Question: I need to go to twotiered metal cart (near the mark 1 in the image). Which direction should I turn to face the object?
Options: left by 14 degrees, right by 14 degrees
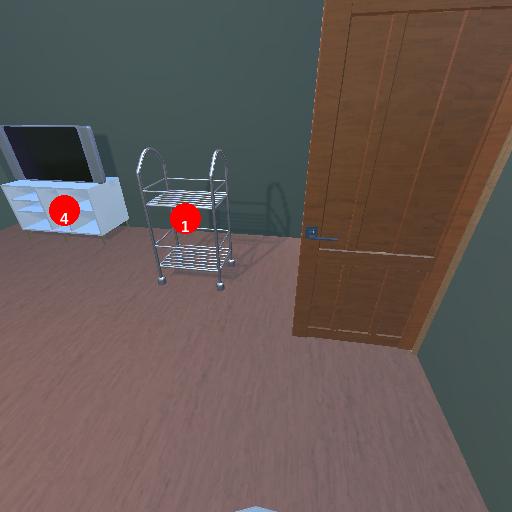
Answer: left by 14 degrees